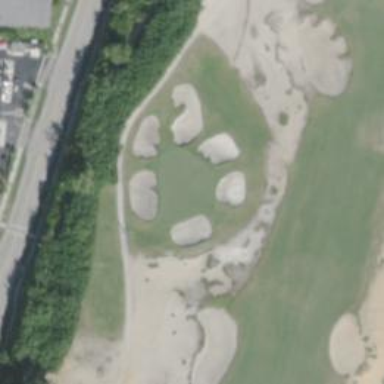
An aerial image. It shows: View of golf hole.